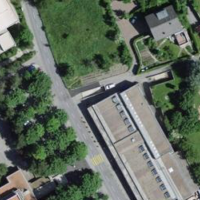
EUNIS habitat code: 54
Species observed at this site:
Corylus avellana